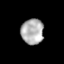
Tissue: lung
Cell type: Others
Senescence score: 0.1943
Nuclear area (px): 560
Mean DAPI intensity: 175.63